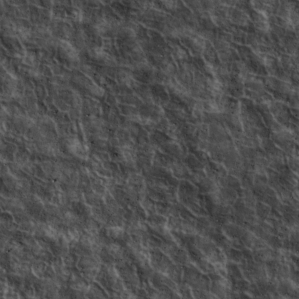
Label: non_frost